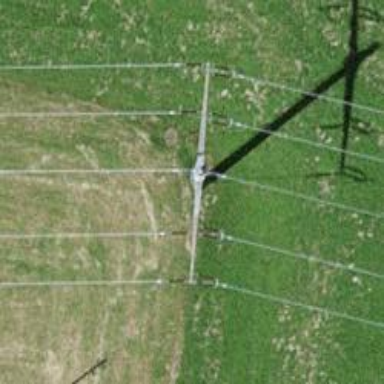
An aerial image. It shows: Power line in the image.